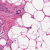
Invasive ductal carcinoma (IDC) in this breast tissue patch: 0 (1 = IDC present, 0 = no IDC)